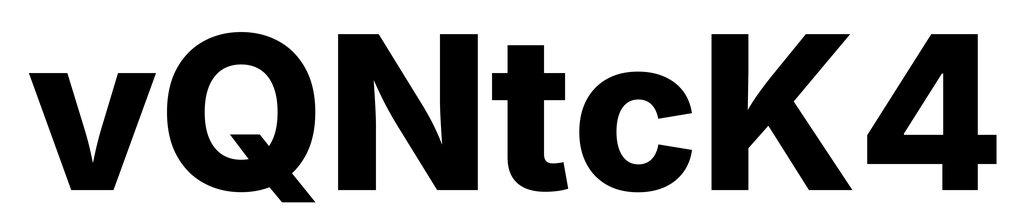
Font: Inter_ExtraBold